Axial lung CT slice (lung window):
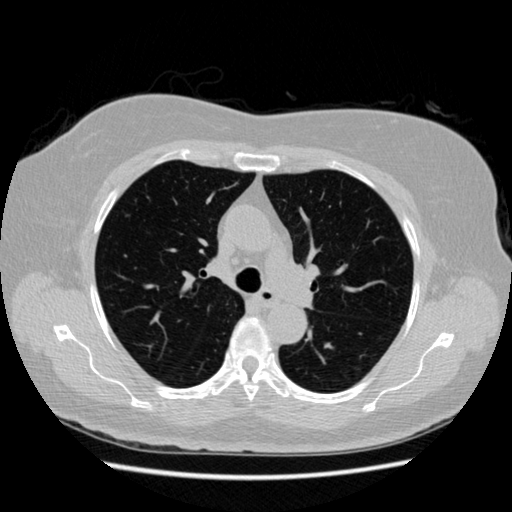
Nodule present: no